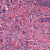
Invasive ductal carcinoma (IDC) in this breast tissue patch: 1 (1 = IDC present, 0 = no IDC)